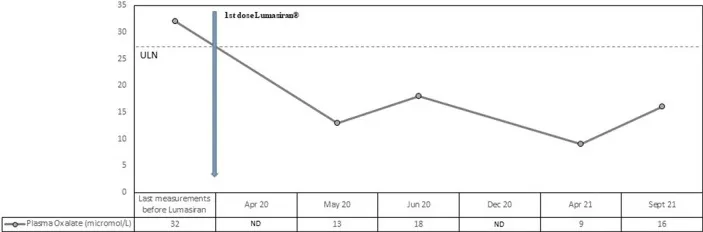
Observed values for Plasma Oxalate from the last measurement before lumasiran to Month 18. ULN denotes upper limit of the normal range.
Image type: chart (chart)